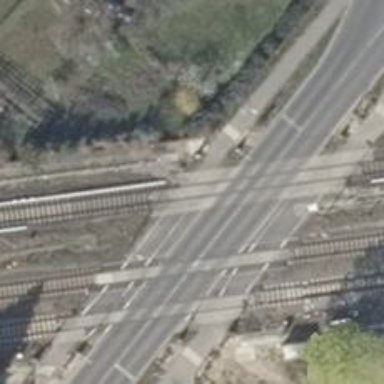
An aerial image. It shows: Railway crossing with full barrier.